Field crop: maize
Growth stage: 1
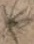
Species: salsola